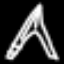
Label: The Eiffel Tower